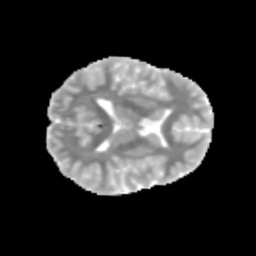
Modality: MD
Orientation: axial
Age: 12
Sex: female
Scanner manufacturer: siemens
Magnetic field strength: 3 T
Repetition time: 3.8 s
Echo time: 0.07 s